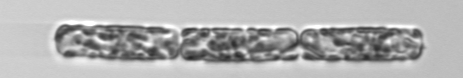
Label: Dactyliosolen_fragilissimus